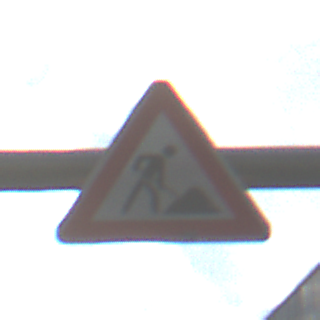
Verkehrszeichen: Arbeitsstelle
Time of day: SunriseSunset
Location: Outdoor (Suburban)
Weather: PartlyCloudy
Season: NotSpecified
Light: Natural